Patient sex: M
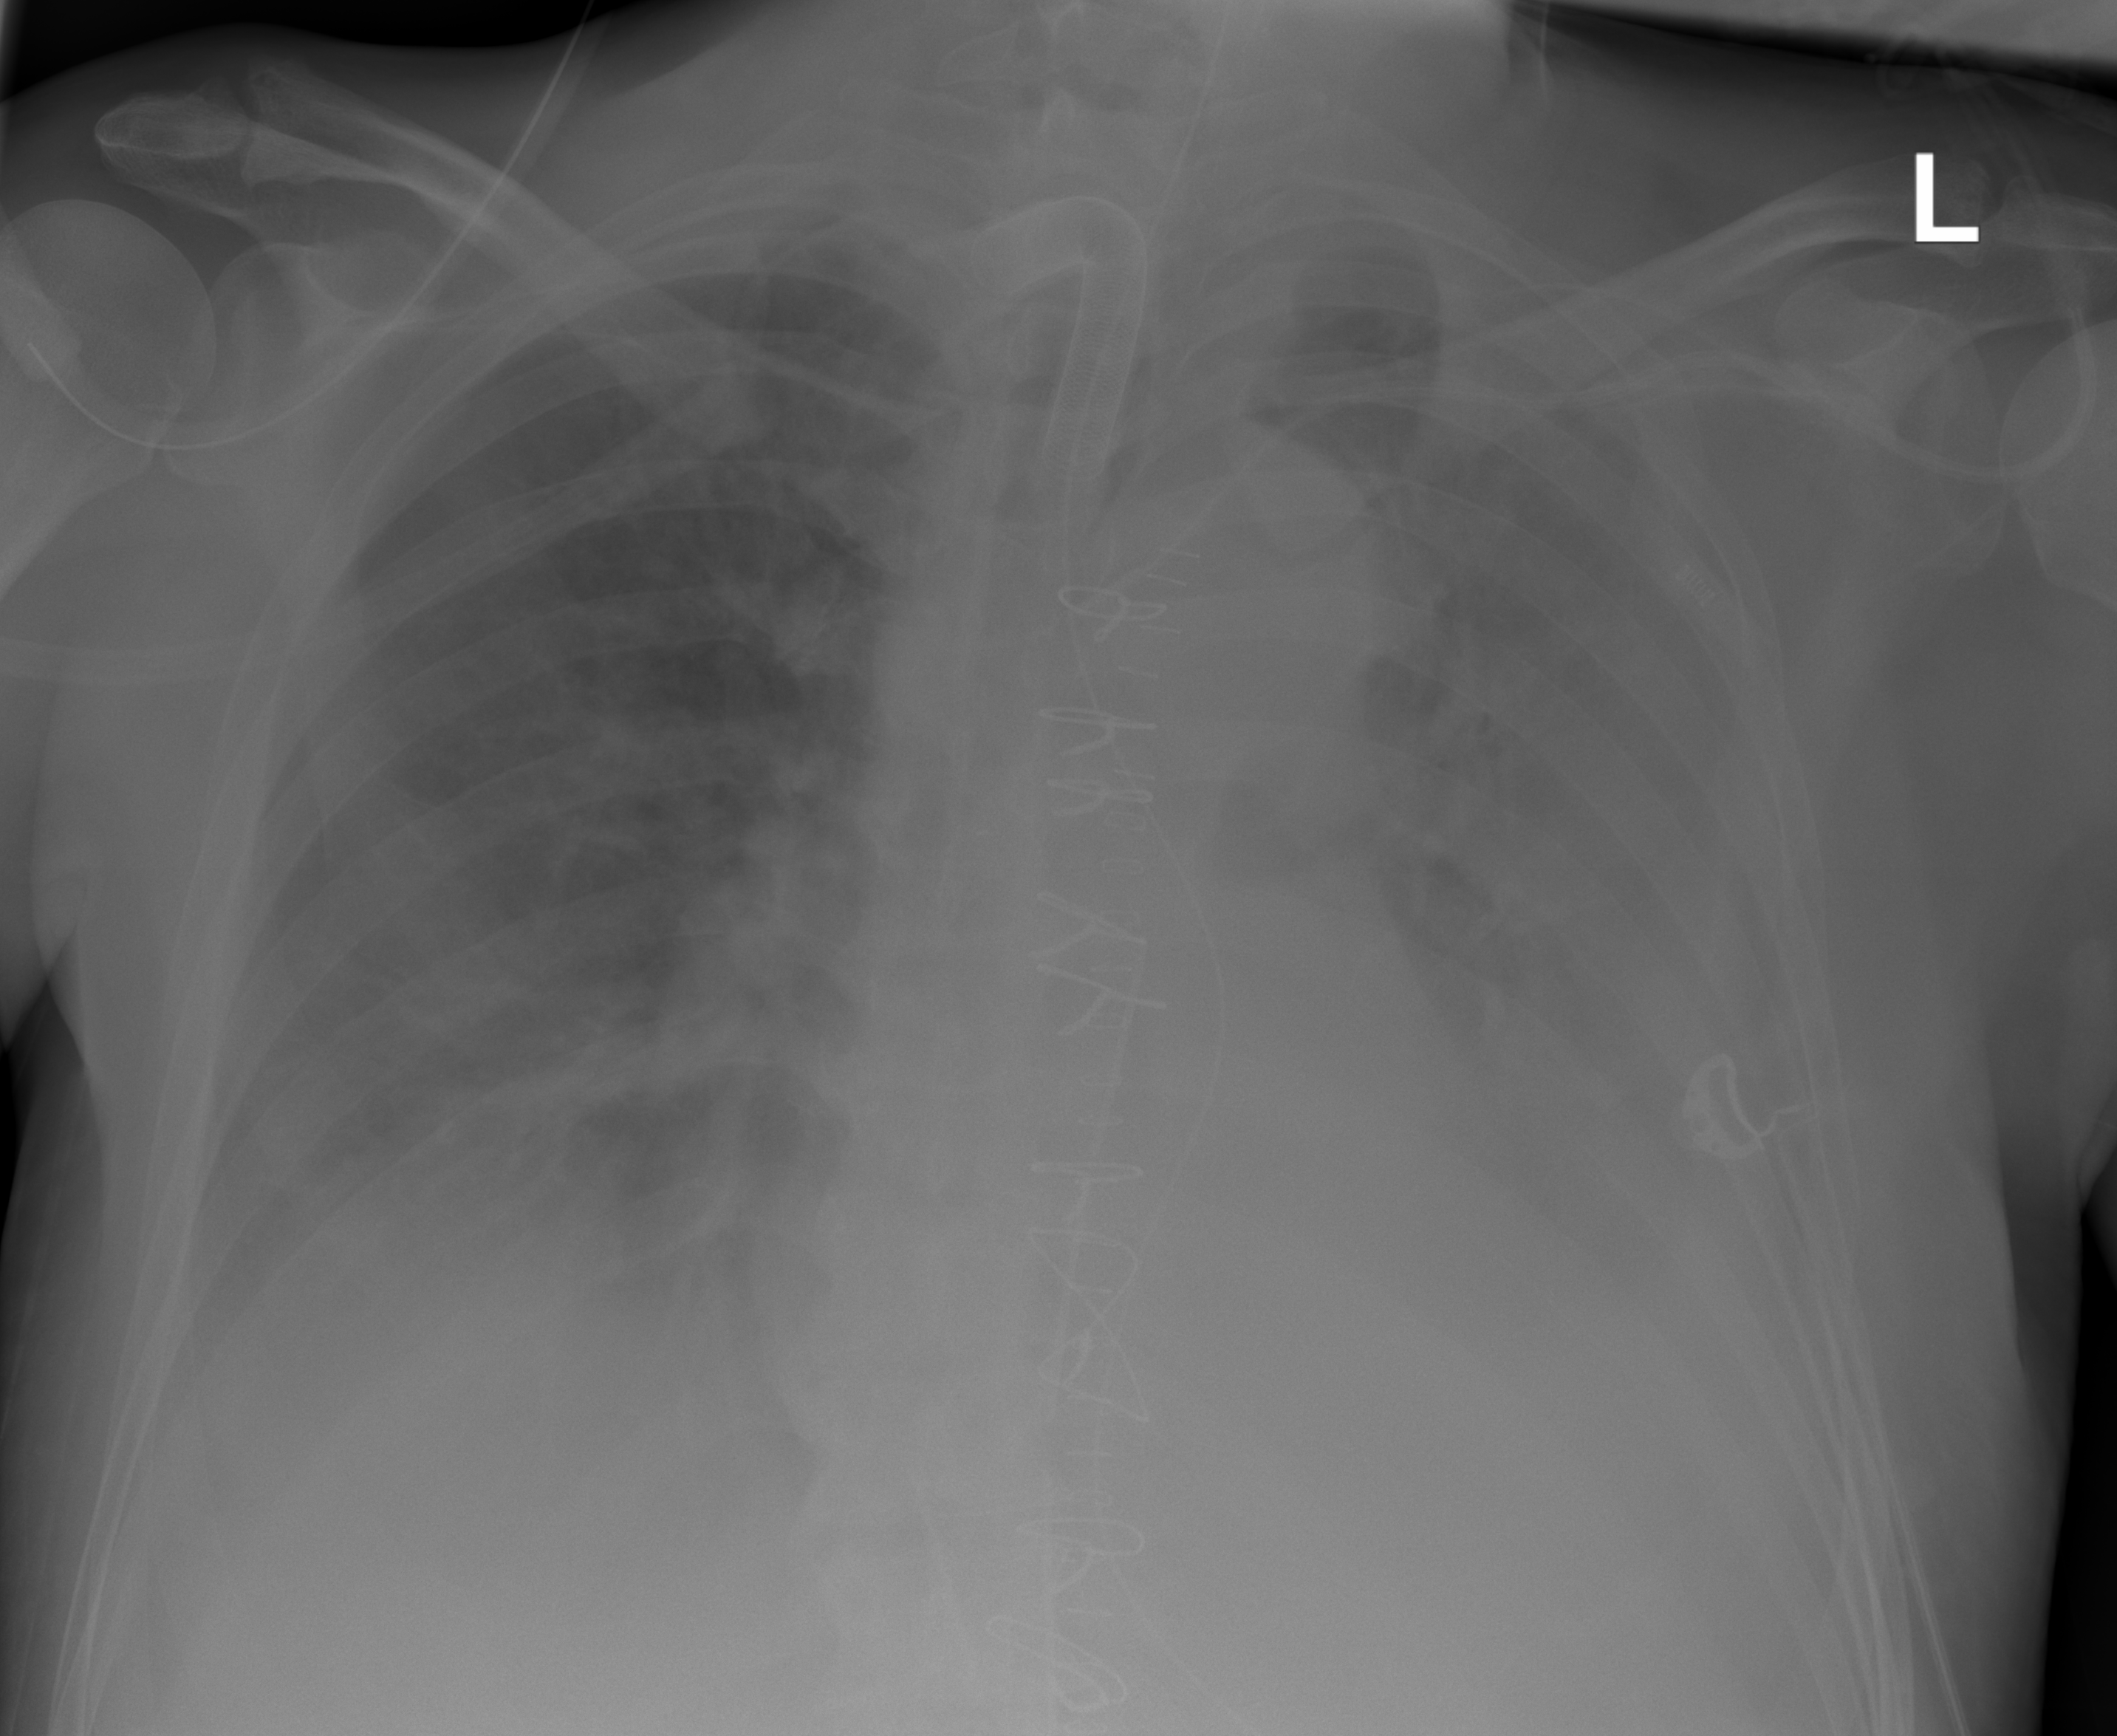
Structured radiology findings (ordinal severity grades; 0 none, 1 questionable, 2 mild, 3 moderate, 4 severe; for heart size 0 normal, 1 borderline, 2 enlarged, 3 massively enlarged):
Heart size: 2
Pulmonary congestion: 2
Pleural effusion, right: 3
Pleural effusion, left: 4
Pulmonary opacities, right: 2
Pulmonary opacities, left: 2
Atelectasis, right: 2
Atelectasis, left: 3